Question: I got a DbGrid focus bug when I have it inside a MDIChildForm.
To reprocedure the bug:
- - - -

Now, run the application, and follow the steps:
- - -
Bug:
-
I'm using .
Can someone help me with an workaround?
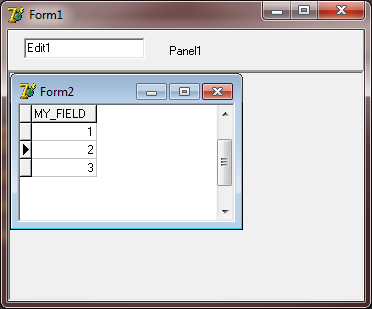
Answer: The problem is created by the Form.ActiveControl.
In this case, the MDI child is retaining the DBGrid as the active control after the Edit focused, and because of this the Windows.SetFocus isn't called after the dbgrid is clicked.
I solve the problem by overriding the TDBGrid.SetFocus:
'''
type
TMyDBGrid = class(TDBGrid)
public
procedure SetFocus; override;
end;
procedure TMyDBGrid.SetFocus;
var
form: TCustomForm;
begin
inherited;
// BUG-FIX: force the SetFocus if the current Control is Self but not focused!
form := GetParentForm(Self);
if (form <> nil) and (form.ActiveControl = Self) and not Focused then
Windows.SetFocus(Self.Handle);
end;
'''